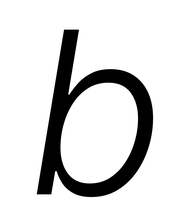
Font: Inter-Italic_Light_Italic